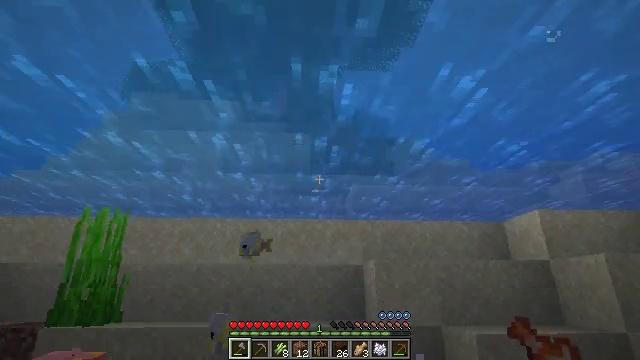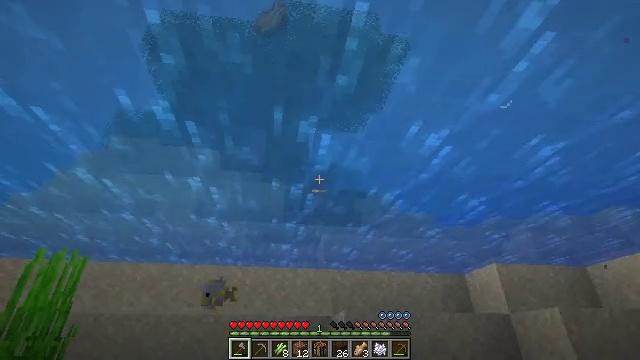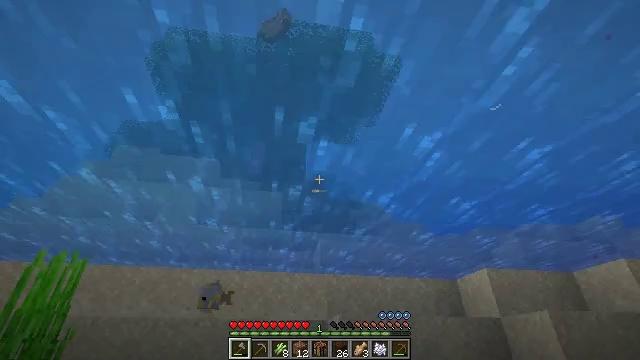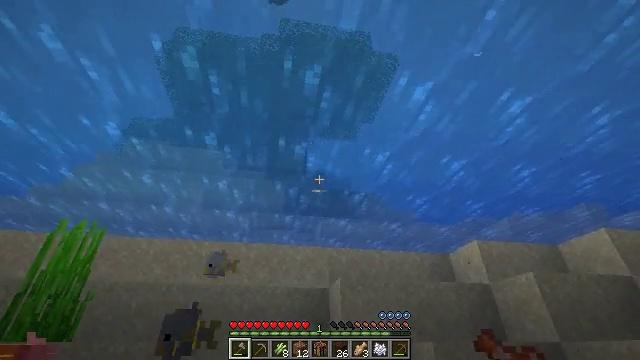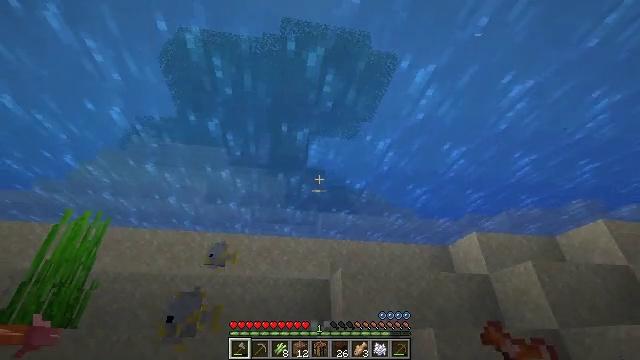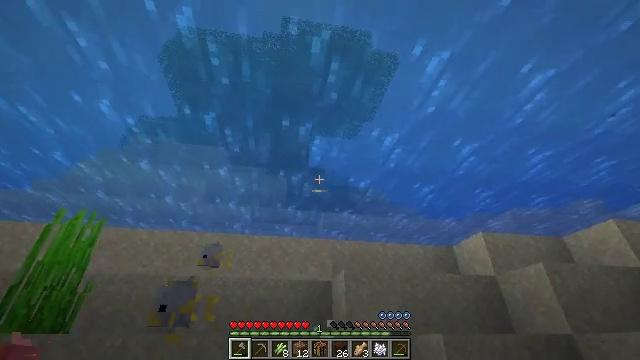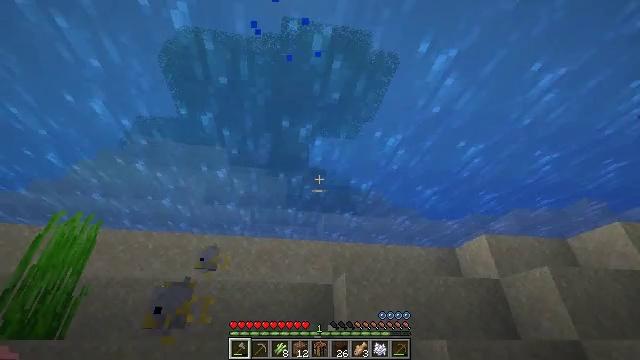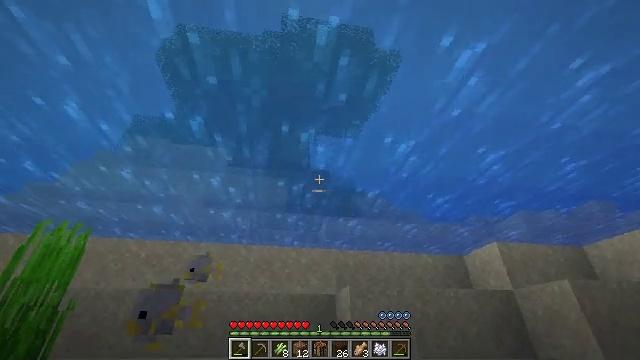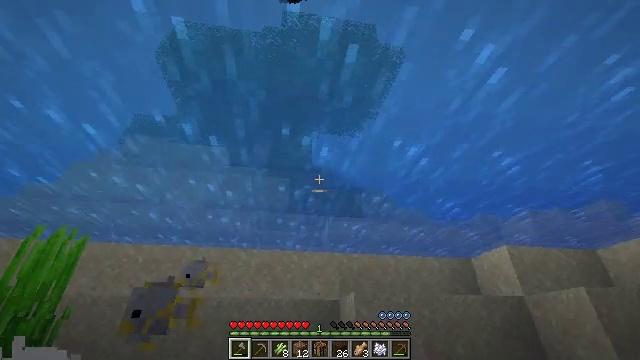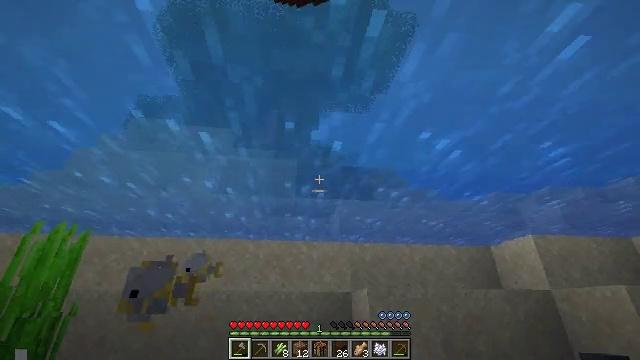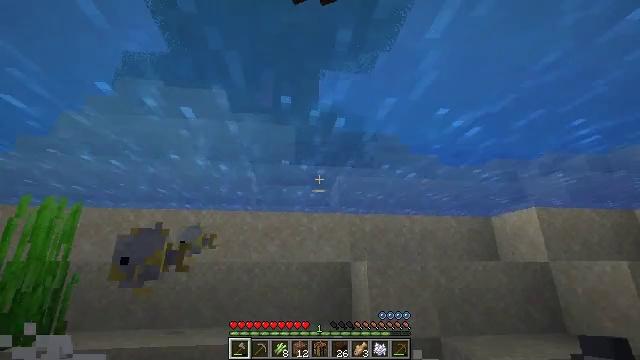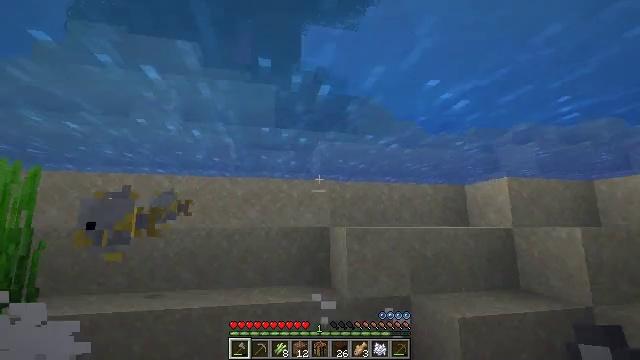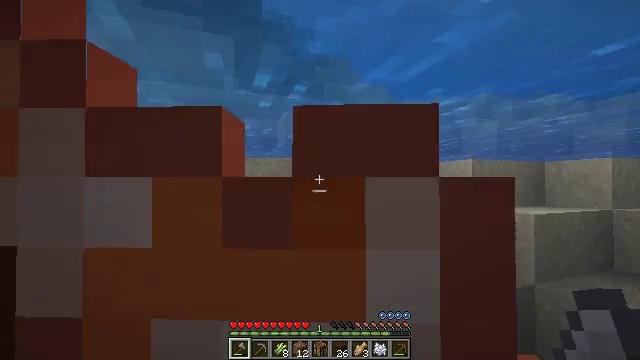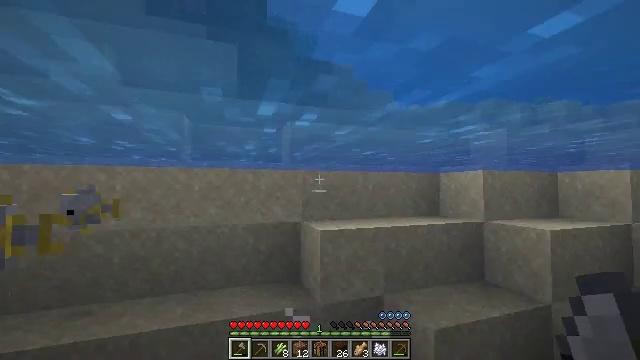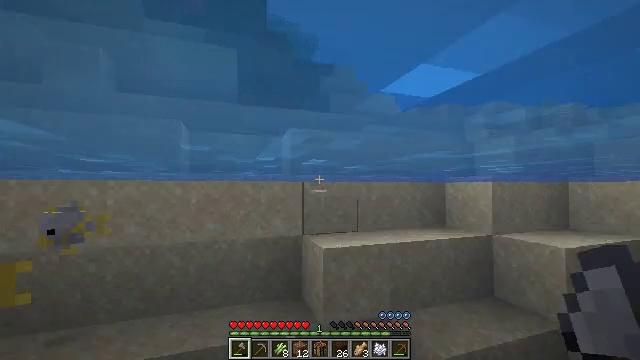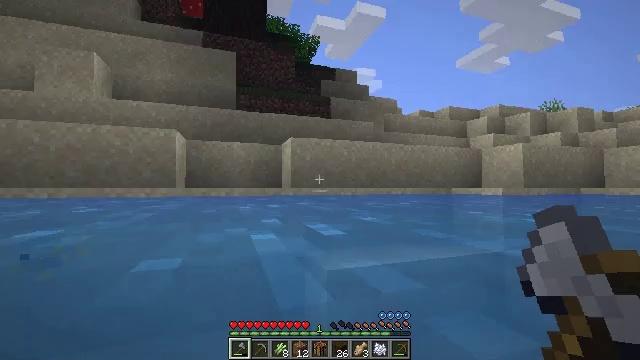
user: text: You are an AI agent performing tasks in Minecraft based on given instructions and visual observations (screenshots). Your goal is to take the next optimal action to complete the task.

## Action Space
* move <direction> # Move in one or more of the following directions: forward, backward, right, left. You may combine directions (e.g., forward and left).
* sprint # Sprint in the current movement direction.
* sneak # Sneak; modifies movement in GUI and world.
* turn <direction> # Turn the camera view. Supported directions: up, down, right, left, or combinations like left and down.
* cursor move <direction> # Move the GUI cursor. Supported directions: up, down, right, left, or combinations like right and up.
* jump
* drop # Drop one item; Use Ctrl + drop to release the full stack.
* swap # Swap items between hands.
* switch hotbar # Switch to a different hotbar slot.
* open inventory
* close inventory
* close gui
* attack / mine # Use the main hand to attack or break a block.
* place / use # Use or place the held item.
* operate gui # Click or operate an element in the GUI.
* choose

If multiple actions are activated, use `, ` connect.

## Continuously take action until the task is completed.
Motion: motion action
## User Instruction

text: Catch and kill the tropical fish.
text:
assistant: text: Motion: move forward, sprint, turn right and up
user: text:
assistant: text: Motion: move forward, sprint, turn up, jump
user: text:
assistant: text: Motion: move forward, sprint, jump
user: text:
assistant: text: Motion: move forward, sprint, jump
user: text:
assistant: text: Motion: move forward, sprint, jump
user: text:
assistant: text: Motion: move forward, sprint, jump
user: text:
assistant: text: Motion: move forward, jump
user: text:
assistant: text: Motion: move forward, jump
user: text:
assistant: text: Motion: move forward, turn left and down, jump
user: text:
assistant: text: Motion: move forward, turn down, jump
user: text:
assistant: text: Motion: move forward, turn right and down, jump
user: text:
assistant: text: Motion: move forward, turn right and down, jump
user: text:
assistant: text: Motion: move forward, jump
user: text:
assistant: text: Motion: move forward, jump
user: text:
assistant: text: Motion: move forward, jump
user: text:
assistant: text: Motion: move forward, jump
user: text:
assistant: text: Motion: move forward, turn right and down, jump
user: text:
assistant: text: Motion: move forward, turn right and down, jump
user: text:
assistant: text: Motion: move forward, turn right and down, jump
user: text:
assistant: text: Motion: move forward, turn right and down, jump
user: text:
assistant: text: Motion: move forward, turn right, jump
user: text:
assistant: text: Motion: move forward, turn up, jump
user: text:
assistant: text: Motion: move forward
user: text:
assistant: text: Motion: move forward
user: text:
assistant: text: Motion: move forward, turn right and down
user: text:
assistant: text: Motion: move forward, turn right
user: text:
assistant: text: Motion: open inventory
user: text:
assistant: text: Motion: open inventory
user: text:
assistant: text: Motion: open inventory
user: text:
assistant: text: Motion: open inventory